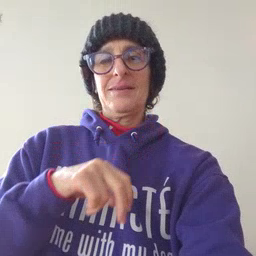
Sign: ride